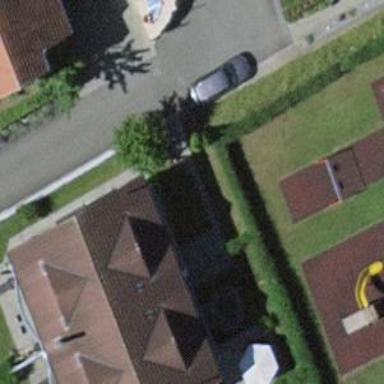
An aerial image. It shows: Hedge acting as barrier.